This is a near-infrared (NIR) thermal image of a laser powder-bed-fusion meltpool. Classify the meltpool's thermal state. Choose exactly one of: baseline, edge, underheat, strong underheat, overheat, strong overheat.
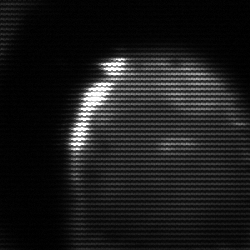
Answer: edge